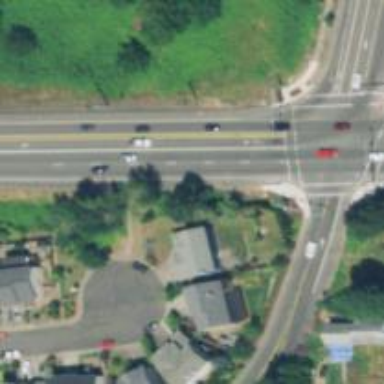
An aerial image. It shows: Trunk highway with sidewalk on the left.